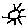
Label: sun